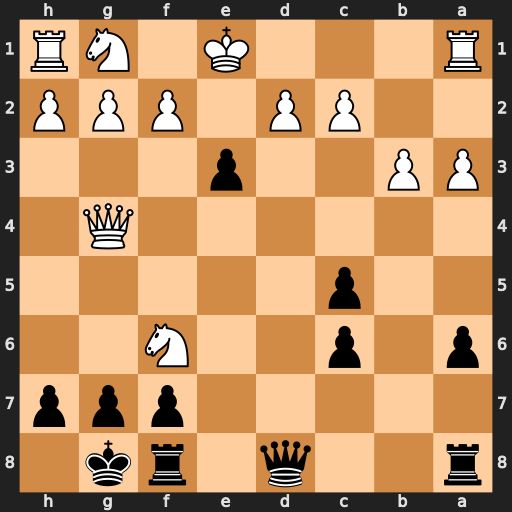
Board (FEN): r2q1rk1/5ppp/p1p2N2/2p5/6Q1/PP2p3/2PP1PPP/R3K1NR
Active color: b
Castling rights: KQ
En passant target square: -
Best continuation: Qxf6 fxe3 Qxa1+